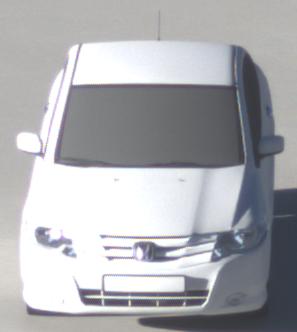
Make: Honda
Model: City
Detailed model: Gen. 6
Model produced from: 2008
Model produced until: 2013
Doors: 4
Color: white
Road condition: dry road
Daytime: morning or afternoon
Contrast: high contrast